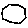
Label: hexagon